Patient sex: F
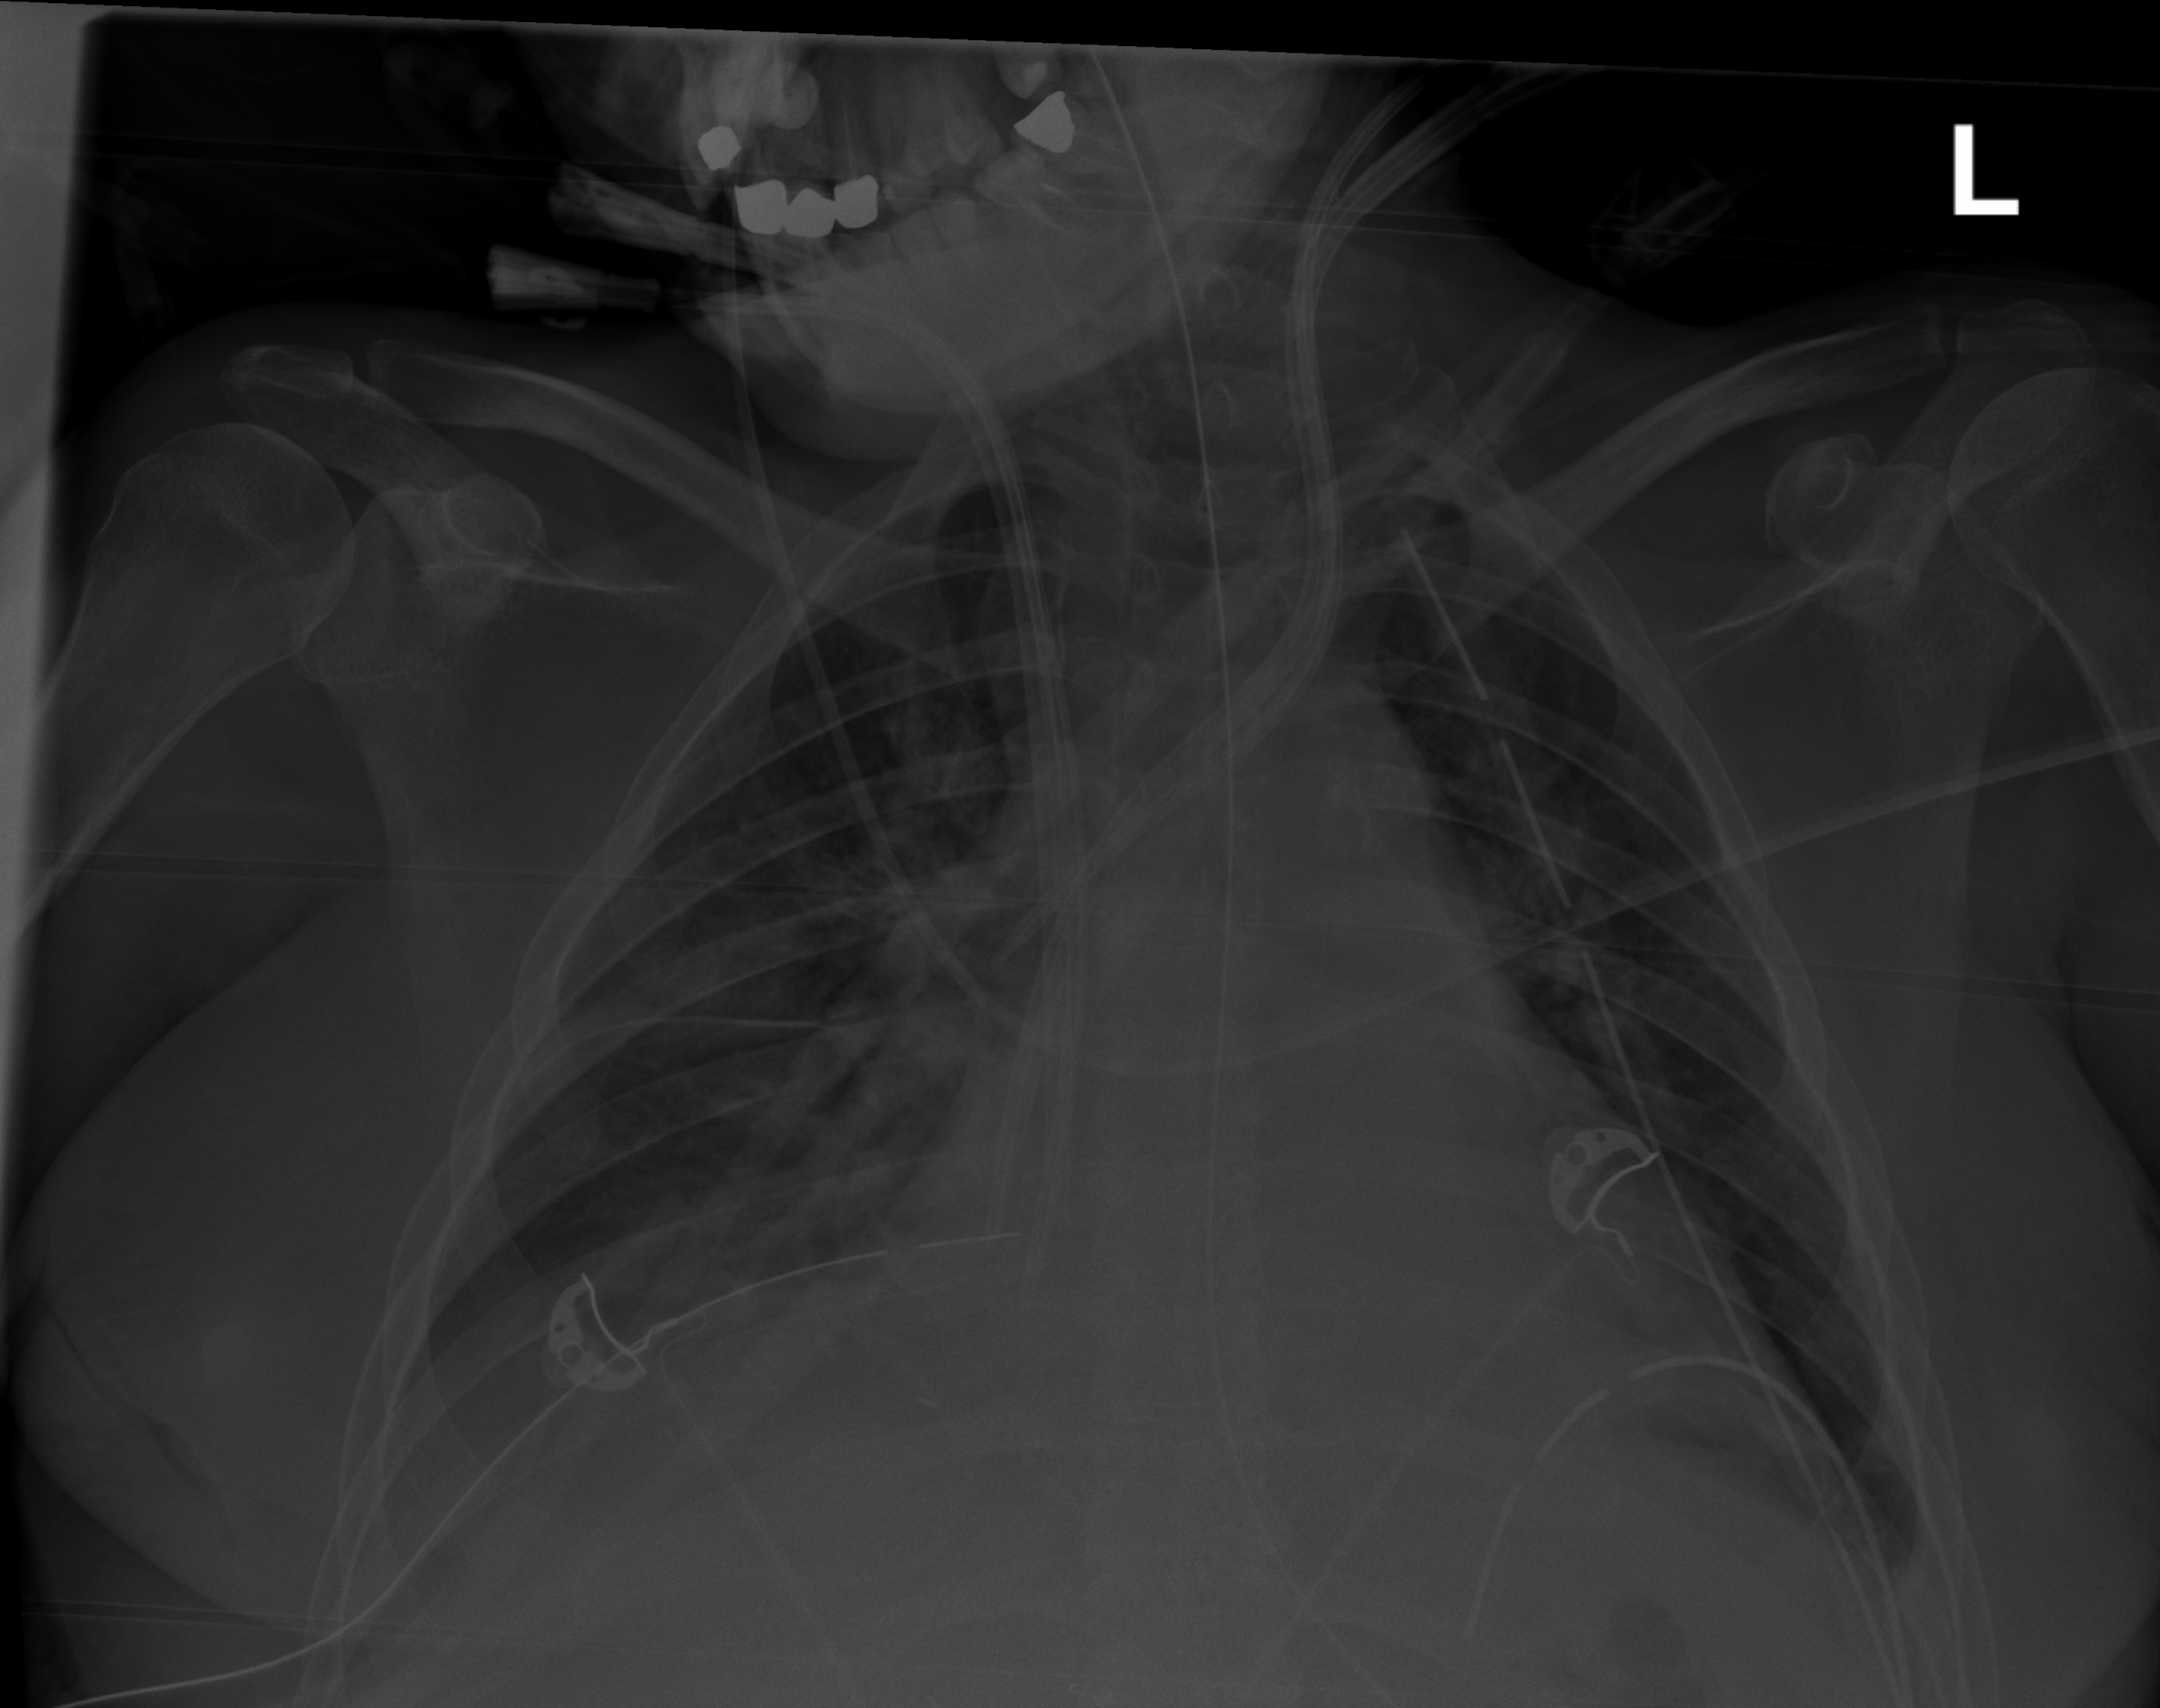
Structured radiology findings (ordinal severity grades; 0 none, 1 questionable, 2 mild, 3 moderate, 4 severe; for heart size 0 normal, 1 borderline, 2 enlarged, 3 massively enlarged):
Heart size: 2
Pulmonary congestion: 2
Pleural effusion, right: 2
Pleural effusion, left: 2
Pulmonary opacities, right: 2
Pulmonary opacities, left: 0
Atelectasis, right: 2
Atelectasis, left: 2